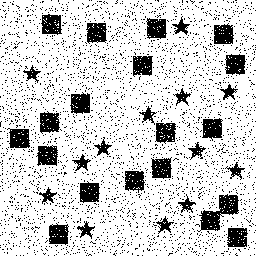
Squares: 19
Triangles: 0
Stars: 13
Total shapes: 32